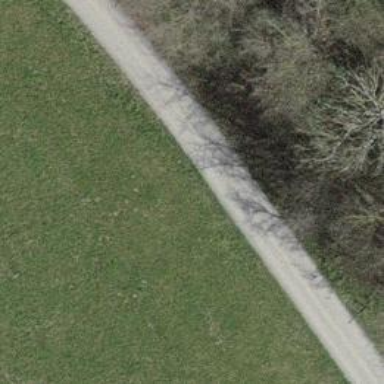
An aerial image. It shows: Pebblestone track with grade2 quality.